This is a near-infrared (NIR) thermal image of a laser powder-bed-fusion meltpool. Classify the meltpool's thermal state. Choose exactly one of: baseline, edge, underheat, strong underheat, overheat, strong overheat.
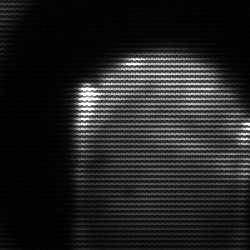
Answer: edge